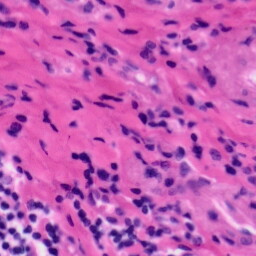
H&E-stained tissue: Tonsil